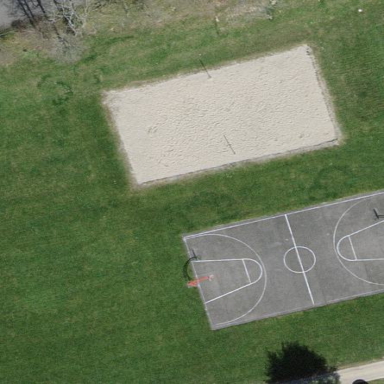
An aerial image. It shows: Basketball court located in leisure land pitch.